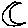
Label: moon